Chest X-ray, PA view. Patient: 42 years old, sex M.
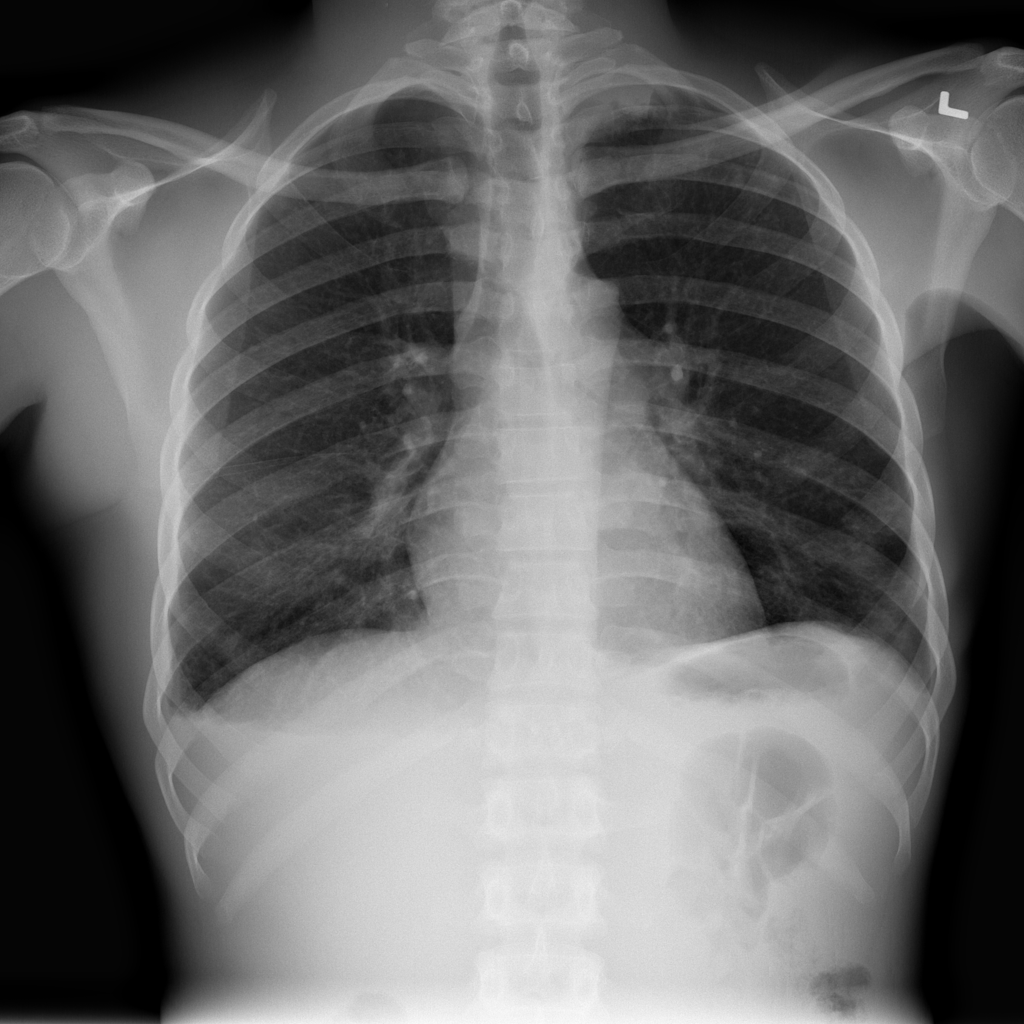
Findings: No Finding